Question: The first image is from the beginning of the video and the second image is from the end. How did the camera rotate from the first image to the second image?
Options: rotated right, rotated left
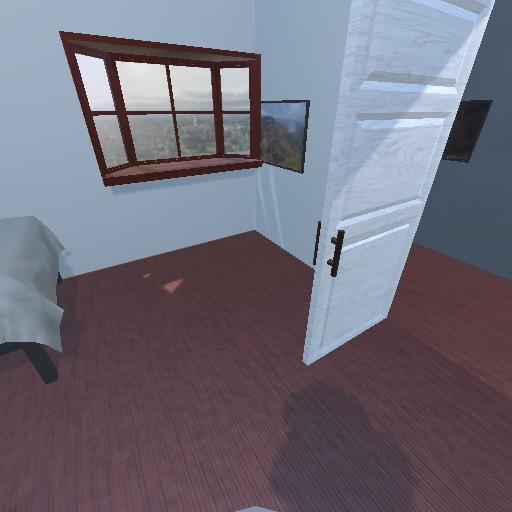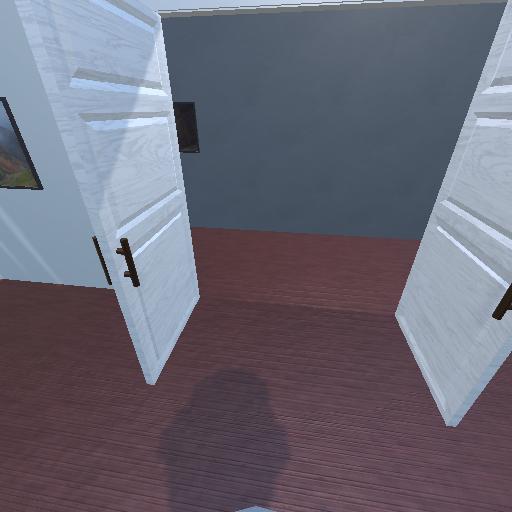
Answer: rotated right